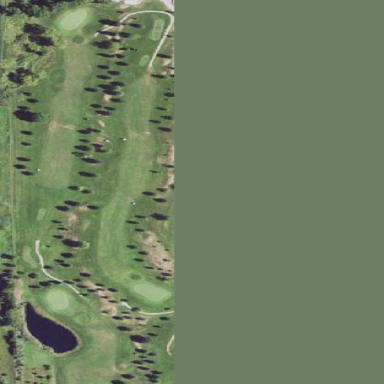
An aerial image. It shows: Golf course.